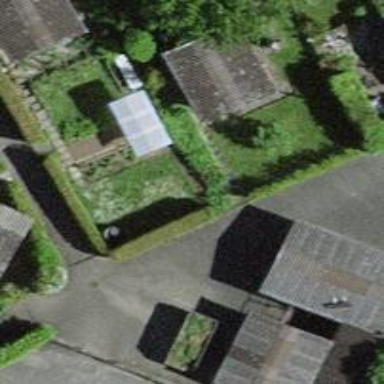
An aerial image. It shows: Shed building.